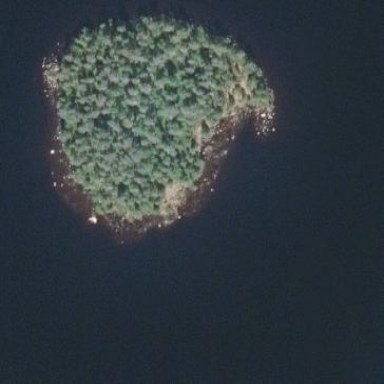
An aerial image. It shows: Islet.